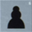
Piece: bP